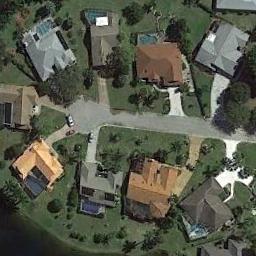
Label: dense_residential